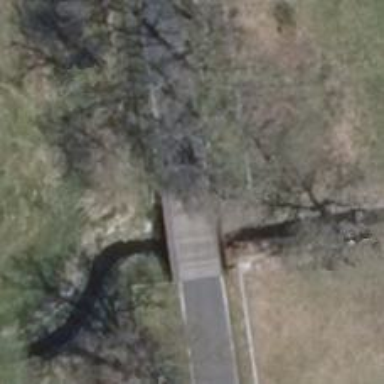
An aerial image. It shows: Tertiary road passing over bridge.